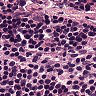
Metastatic tissue present: no